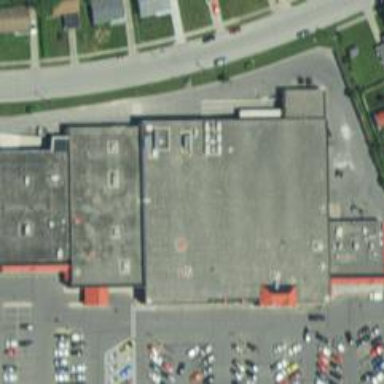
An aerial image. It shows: Supermarket.